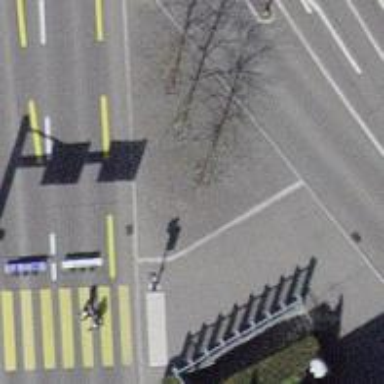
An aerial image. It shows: Traffic island along the road.